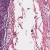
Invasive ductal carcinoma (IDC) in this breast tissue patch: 1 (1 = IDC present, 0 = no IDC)